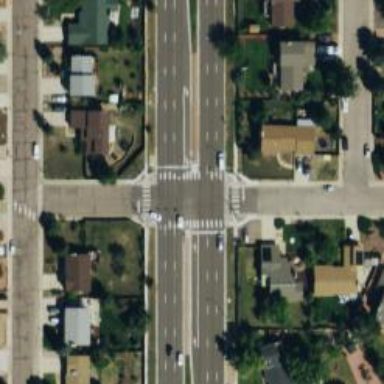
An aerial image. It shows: Crossing on the road.